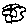
Label: flower